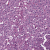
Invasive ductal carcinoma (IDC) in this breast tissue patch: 1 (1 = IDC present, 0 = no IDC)